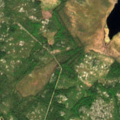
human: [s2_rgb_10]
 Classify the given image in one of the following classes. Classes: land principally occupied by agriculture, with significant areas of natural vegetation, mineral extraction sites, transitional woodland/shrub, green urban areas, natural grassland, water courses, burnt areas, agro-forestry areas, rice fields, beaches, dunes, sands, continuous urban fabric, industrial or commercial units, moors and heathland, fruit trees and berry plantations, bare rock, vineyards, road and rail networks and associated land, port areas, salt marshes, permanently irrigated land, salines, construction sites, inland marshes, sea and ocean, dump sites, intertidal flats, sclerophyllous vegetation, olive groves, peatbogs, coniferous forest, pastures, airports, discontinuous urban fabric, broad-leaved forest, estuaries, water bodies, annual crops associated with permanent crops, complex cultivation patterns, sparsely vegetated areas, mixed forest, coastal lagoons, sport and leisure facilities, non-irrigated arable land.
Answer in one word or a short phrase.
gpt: non-irrigated arable land, coniferous forest, transitional woodland/shrub, peatbogs